Question:
'''
// set the navigation style
self.navigationController?.navigationBar.barTintColor = UIColor(red: 29.0/255.0, green: 202.0/255.0, blue: 255.0/255.0, alpha: 1)
self.navigationController?.navigationBar.barStyle = UIBarStyle.Black
// set the cancel button color to white
cancel.tintColor = UIColor.whiteColor()
// tweet and chars left (140) to white
tweet.tintColor = UIColor.whiteColor()
charsLeftLabel.textColor = UIColor.whiteColor()
// set the color of the view containing the above two buttons to the same color as the navigation
view.backgroundColor = UIColor(red: 29.0/255.0, green: 202.0/255.0, blue: 255.0/255.0, alpha: 1)
'''
the view in the navigation and the navigation itself have two different shades although I'm using the same UI Color shades
Why is this happening?
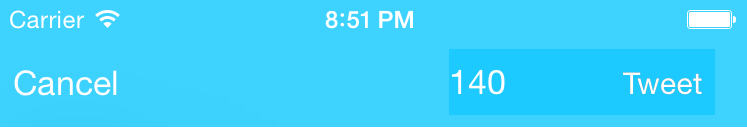
Answer: Just try using the following code
'''
[self.view setBackgroundColor:[UIColor clearColor]];
'''
instead of
'''
view.backgroundColor = UIColor(red: 29.0/255.0, green: 202.0/255.0, blue: 255.0/255.0, alpha: 1)
'''
Even the RGB values in the view background is 40, 197, 251 and your navigation bar is having 69, 209, 255